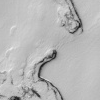
Atmospheric dust classification: not_dusty